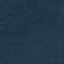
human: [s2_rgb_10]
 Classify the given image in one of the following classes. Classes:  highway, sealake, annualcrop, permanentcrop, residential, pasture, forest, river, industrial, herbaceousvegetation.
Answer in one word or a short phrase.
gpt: Forest